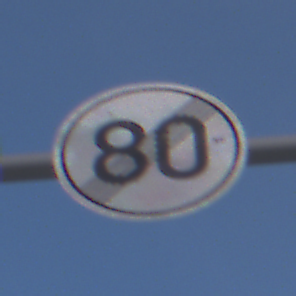
Verkehrszeichen: EndeGeschwindigkeit80
Umgebung: Outdoor, Nature
Tageszeit: MorningAfternoon
Wetter: PartlyCloudy
Licht: Natural
Jahreszeit: NotSpecified
Kontrast: HighContrast